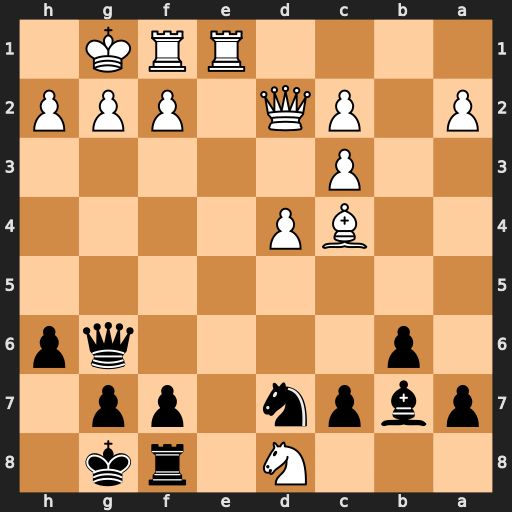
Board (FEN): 3N1rk1/pbpn1pp1/1p4qp/8/2BP4/2P5/P1PQ1PPP/4RRK1
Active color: b
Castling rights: -
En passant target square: -
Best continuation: Qxg2#